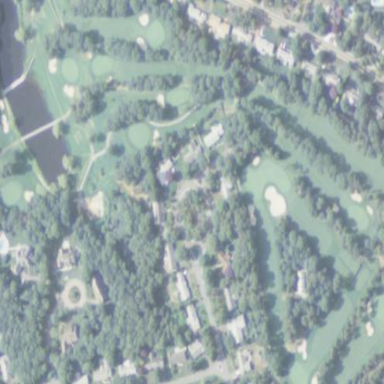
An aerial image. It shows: Golf course surrounded by greenery.